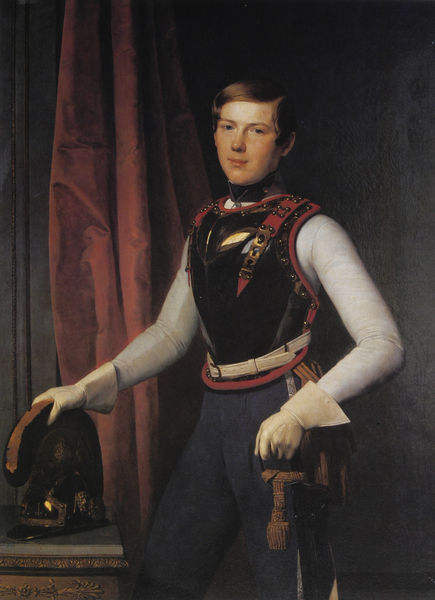
Titel: Rudolph Wenzel Markowsky (Bildnis des Grafen Colloredo in Dragoneruniform)
Künstler: Ferdinand Georg Waldmüller
Standort: Düsseldorf
Institution: Kunstmuseum
Schlagwörter: blau, dunkel, gemälde, hand, mann, schatten, weiß, gelb, braun, brust, fenster, finger, frisur, grau, haar, handschuh, handschuhe, hell, hintergrund, licht, mund, nase, ohr, raum, schwarz, stirn, tisch, tür, zimmer, blick, gürtel, rot, malerei, hemd, hose, jung, wand, arm, arme, augen, falten, gesicht, halten, kragen, mensch, samt, stehen, ärmel, bildnis, hände, portrait, porträt, vorhang, öl, auge, gold, haare, stehend, stoff, adel, kind, verbindung, augenbrauen, kinn, knopf, lippen, locke, scheitel, zart, beine, lächeln, bein, wangen, kommode, schrank, kamm, könig, vorhänge, riemen, seitenscheitel, glanz, glänzend, metall, kordel, quaste, glatt, edel, junge, wange, nieten, weste, drapierung, griff, schimmer, panzer, stolz, knabe, bub, drapiert, militär, schwert, säbel, uniform, soldat, waffe, adeliger, degen, helm, manschetten, offizier, tischplatte, fürst, rüstung, brustpanzer, harnisch, jüngling, halbportrait, junger mann, männlich, halbporträt, brav, leder, wams, troddel, prinz, lederhandschuhe, kürass, gurt, schlüssel, samtvorhang, marmorplatte, blaue hose, vorhand, waldmüller, stulpen, metal, aufschlag, preußen, schwach, dragoner, schutz, beinportrait, gutmütig, kadet, kadett, knabenhaft, körperhaltung, kürasse, rekrut, scheiten, schimmernd, schnalle gürtelschnalle, schnallen, schwerz, sitenscheitel, steifel, säbelp, uniformiert, wintherthur, abgestellt, blöde frisur, gürstel